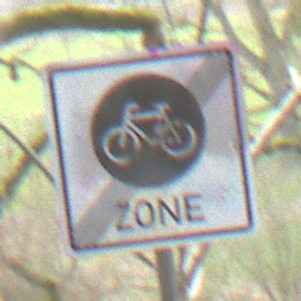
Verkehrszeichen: EndeFahrradzone
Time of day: MorningAfternoon
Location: Outdoor (Nature)
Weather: PartlyCloudy
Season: NotSpecified
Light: Natural